Question: I'm just trying to get this to work:
'''
.....
.when('/channel/:id/:slug',{
templateUrl:'views/channel/index.html',
controller:'Channel',
publicAccess:true,
sessionAccess:true
})
.....
app.controller('Channel', ['$scope','$routeParams', function ($scope,$routeParams) {
}]);
app.run(function($rootScope, $location, $route) {
var routesOpenToSession = [];
angular.forEach($route.routes, function(route, path) {
console.log(path);
console.log(route);
route.sessionAccess && (routesOpenToSession.push(path));
});
$rootScope.$on('$routeChangeStart', function(event, nextLoc, currentLoc) {
var closedToSession = (-1 === routesOpenToSession.indexOf($location.path()));
if(closedToSession && $rootScope.session.id_user) {
$location.path('/');
}
});
});
'''
why i can't access the page via 'site.com/channel/9/my-slug' also if '$rootScope.session.id_user' exists and 'sessionAccess:true' ?
i get redirected to '/' , while any other static url are ok using sessionAccess:true for example 'channel/staticparam' is ok but with dynamic params it won't work
this is the console log result :

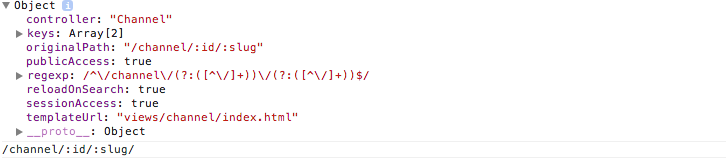
Answer: fixed sorry for the stupid question:
'''
/*Not logged redirects*/
app.run(['$rootScope','$location','$route', function ($rootScope, $location,$route) {
var routesOpenToPublic = [];
angular.forEach($route.routes, function (route, path) {
if(route.publicAccess){ routesOpenToPublic.push(route.regexp); }
});
$rootScope.$on('$routeChangeStart', function (event, nextLoc, currentLoc) {
var next_url_regexp = nextLoc.$$route.regexp;
//redirect for not logged users users
if(routesOpenToPublic.indexOf(next_url_regexp) < 0){
$location.path('/auth/login');
}
});
}]);
/*Logged redirects*/
app.run(['$rootScope','$location','$route', function ($rootScope, $location, $route) {
if($rootScope.session && $rootScope.session.id_user){
var routesOpenToSession = [];
angular.forEach($route.routes, function (route, path) {
if(route.sessionAccess){ routesOpenToSession.push( route.regexp);}
});
$rootScope.$on('$routeChangeStart', function (event, nextLoc, currentLoc) {
var next_url_regexp = nextLoc.$$route.regexp;
//redirect for not allowed session users
if(routesOpenToSession.indexOf(next_url_regexp) < 0){
$location.path('/');
}
});
}
}]);
'''
i needed to check the route regexp and not the static url path